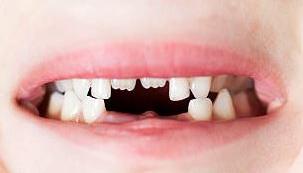
Condition: hypodontia